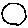
Label: circle